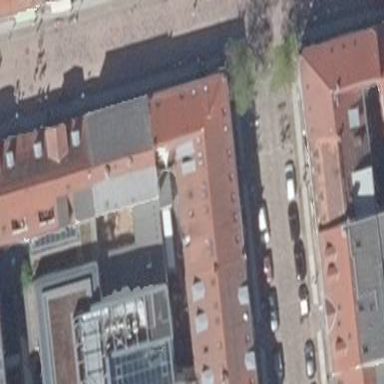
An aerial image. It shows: Historic baroque building with apartments. The red hipped roof is covered with roof tiles.